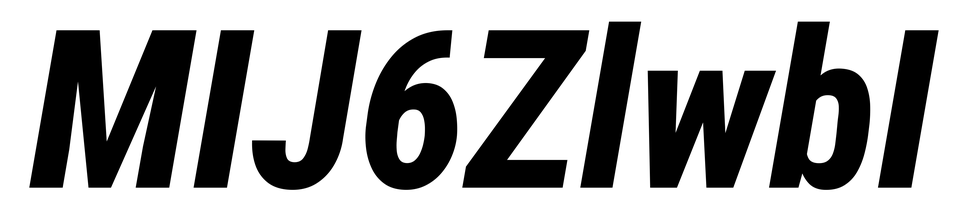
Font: Roboto-Italic_Condensed_ExtraBold_Italic